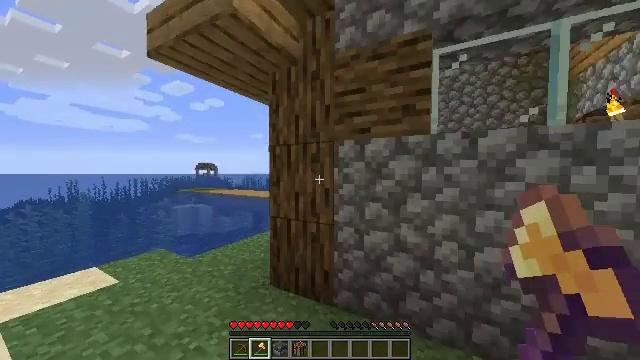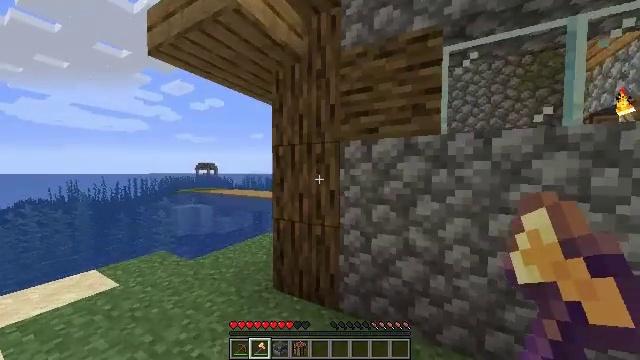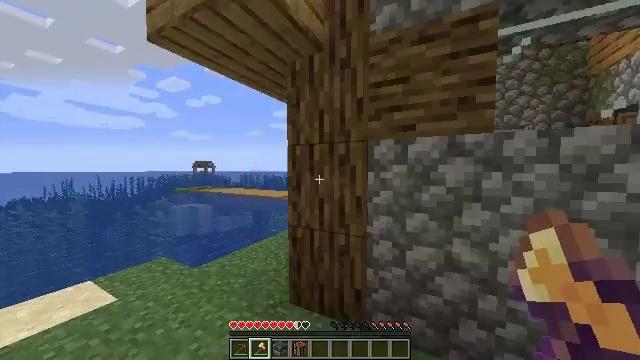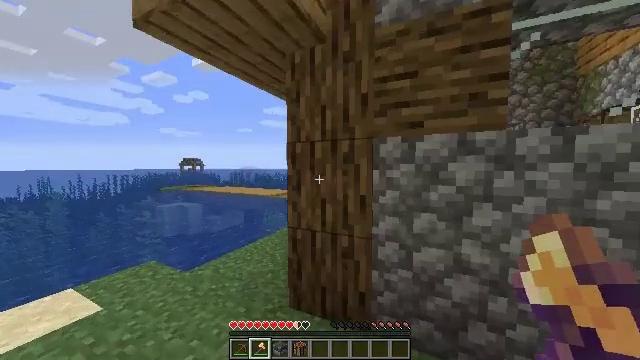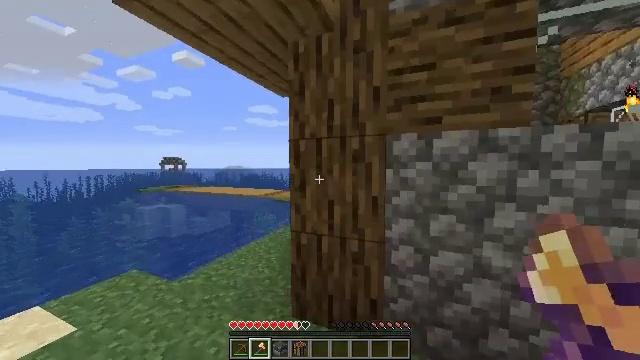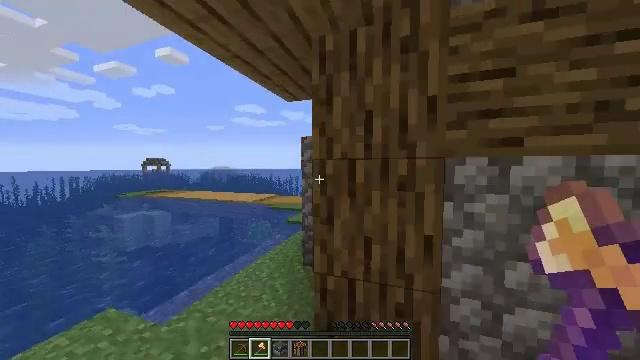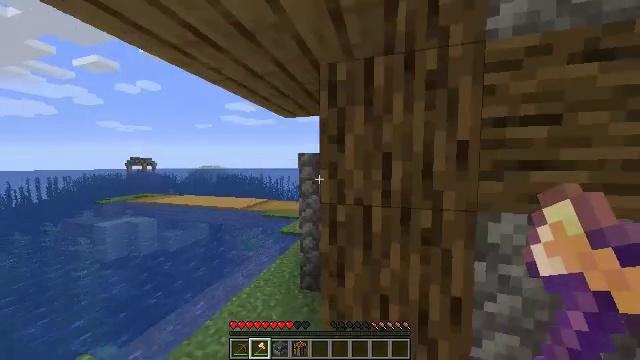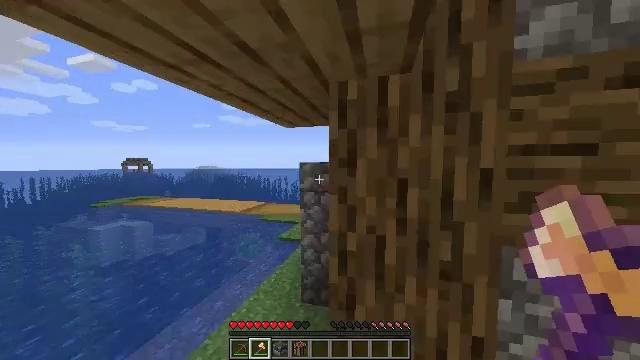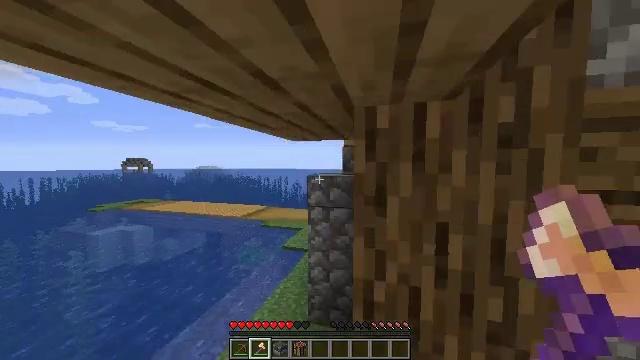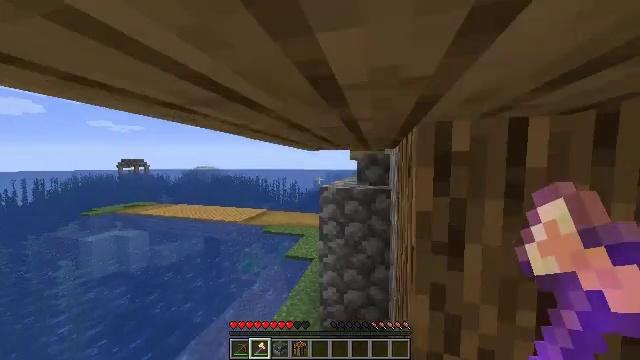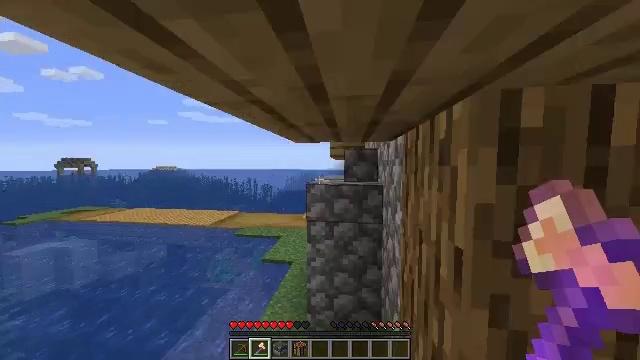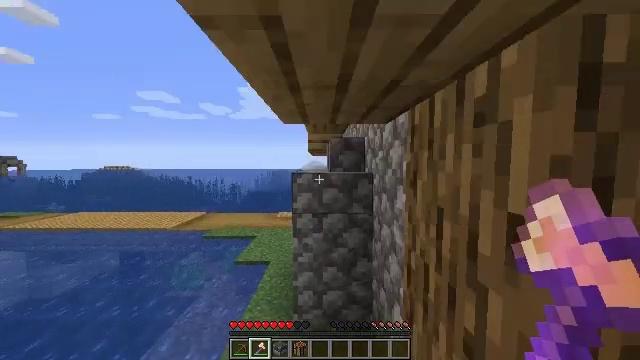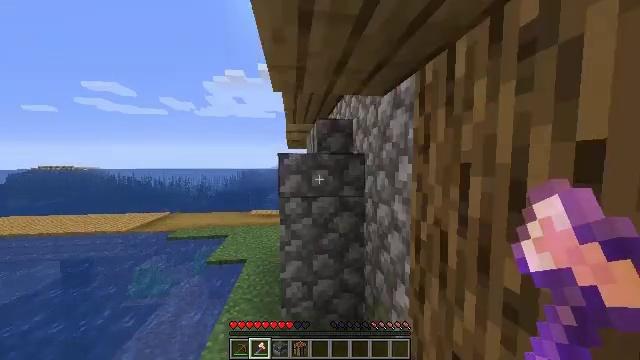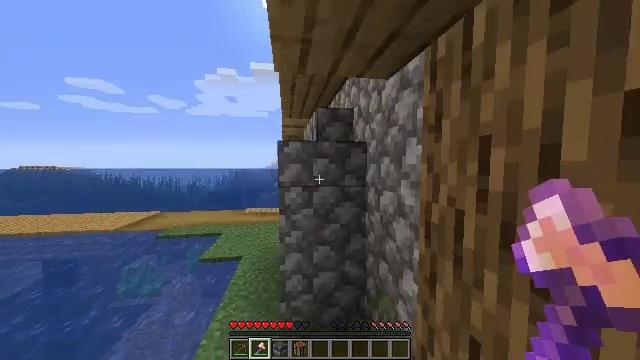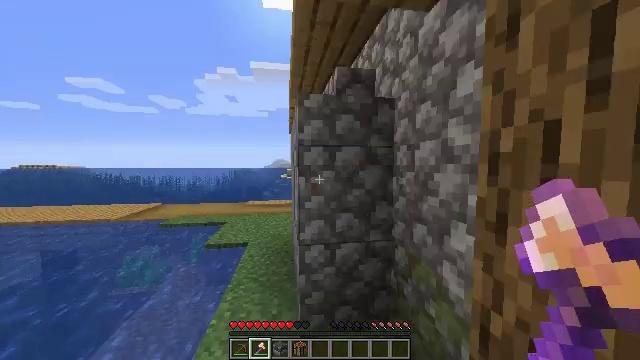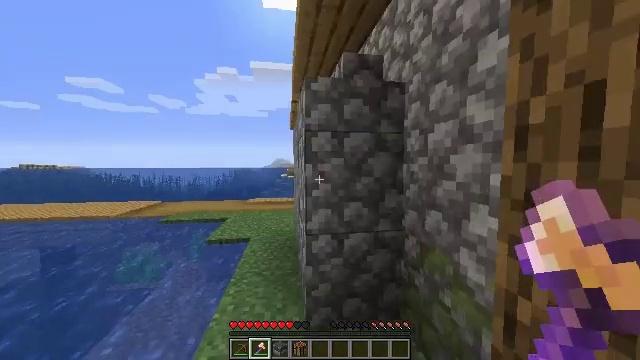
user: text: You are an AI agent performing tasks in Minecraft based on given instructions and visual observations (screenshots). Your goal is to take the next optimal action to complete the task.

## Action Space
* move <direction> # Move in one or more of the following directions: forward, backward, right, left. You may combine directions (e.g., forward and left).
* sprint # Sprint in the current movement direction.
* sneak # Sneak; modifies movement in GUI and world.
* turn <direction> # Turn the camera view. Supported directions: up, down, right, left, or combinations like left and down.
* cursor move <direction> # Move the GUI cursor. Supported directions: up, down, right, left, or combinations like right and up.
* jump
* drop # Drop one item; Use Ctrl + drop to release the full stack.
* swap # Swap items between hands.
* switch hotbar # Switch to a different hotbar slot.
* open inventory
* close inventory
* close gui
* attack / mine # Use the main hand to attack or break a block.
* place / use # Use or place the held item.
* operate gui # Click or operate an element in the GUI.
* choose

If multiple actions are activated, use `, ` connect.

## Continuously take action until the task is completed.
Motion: motion action
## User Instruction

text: Recycle the blast furnace by breaking it.
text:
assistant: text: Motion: move forward and move left
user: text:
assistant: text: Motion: move forward and move left
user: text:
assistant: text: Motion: move forward and move left, turn right
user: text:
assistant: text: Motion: move forward and move left, turn right
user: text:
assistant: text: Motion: move forward and move left, turn right, jump
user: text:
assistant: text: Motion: move forward and move left, turn right, jump
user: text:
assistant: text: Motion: move forward and move left, jump
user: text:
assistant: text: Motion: move forward and move left, jump
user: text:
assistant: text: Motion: move forward and move left, jump
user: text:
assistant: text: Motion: move forward and move left, turn right, jump
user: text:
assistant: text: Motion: move forward and move left, turn right, jump
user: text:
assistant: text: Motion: move forward, turn right, jump
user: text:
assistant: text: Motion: move forward, turn right, jump
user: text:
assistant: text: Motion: move forward, jump
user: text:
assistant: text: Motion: move forward, jump
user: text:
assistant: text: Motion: move forward, jump
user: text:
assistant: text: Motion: move forward
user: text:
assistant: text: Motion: move forward
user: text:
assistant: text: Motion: move forward
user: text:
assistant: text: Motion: move forward and move left
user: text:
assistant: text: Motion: move forward and move left
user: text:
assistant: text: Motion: move forward and move left
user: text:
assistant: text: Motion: move forward and move left, turn right
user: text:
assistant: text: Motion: move forward, turn right
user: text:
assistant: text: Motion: move forward, turn right
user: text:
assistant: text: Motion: move forward, turn right
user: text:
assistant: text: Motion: move forward, turn right
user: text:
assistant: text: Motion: move forward
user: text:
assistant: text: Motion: move forward and move left
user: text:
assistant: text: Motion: move forward and move left